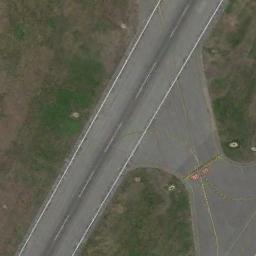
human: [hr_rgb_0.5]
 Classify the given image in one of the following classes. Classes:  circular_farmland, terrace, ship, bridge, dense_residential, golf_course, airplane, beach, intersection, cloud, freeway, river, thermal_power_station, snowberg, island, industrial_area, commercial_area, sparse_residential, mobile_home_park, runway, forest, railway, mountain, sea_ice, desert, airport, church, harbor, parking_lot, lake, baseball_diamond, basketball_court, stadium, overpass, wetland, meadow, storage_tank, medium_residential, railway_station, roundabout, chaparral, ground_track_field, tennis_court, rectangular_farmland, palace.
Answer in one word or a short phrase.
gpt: runway